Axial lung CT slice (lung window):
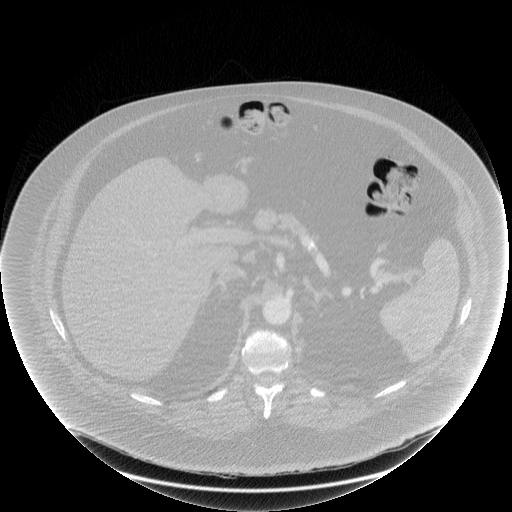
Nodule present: no